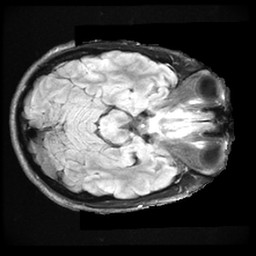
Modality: FLAIR
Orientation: axial
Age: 28
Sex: male
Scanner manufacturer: ge
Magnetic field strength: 3 T
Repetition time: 11 s
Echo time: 0.1497 s